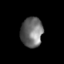
Tissue: skin
Cell type: Others
Senescence score: 0.7135
Nuclear area (px): 642
Mean DAPI intensity: 109.254